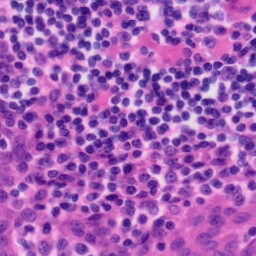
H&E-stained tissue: Tonsil